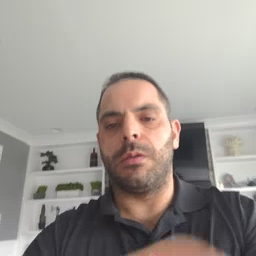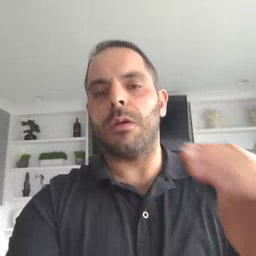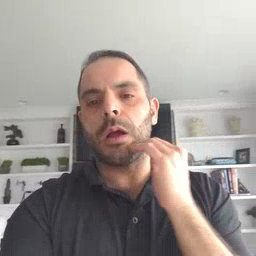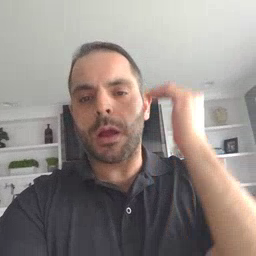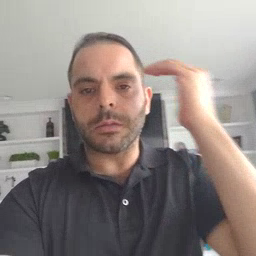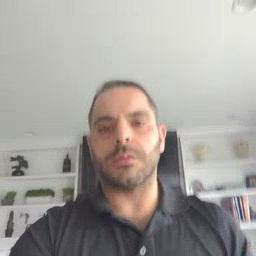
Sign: head